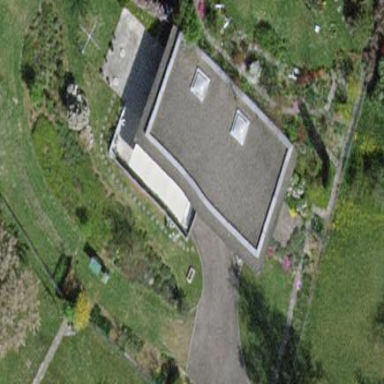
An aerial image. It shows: Garden enclosed by fence.